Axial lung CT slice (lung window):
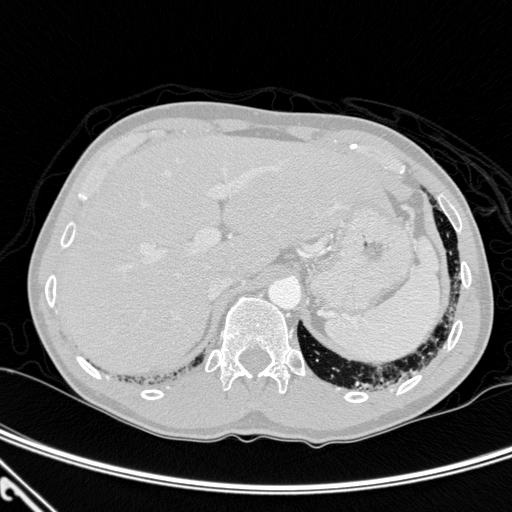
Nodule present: no